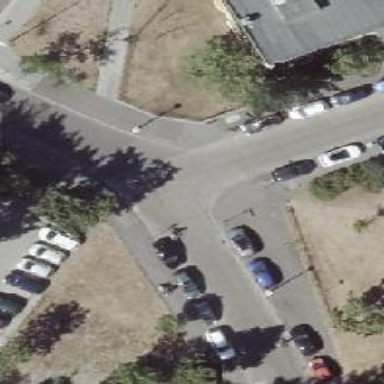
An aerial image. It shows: There is parking obstacle present.